Interaction volume radius: 10 \u00c5
Interaction volume height: 15 \u00c5
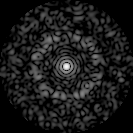
Disorder parameter: 0.822